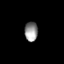
Tissue: prostate
Cell type: Fibroblasts
Senescence score: 0.8372
Nuclear area (px): 250
Mean DAPI intensity: 145.604